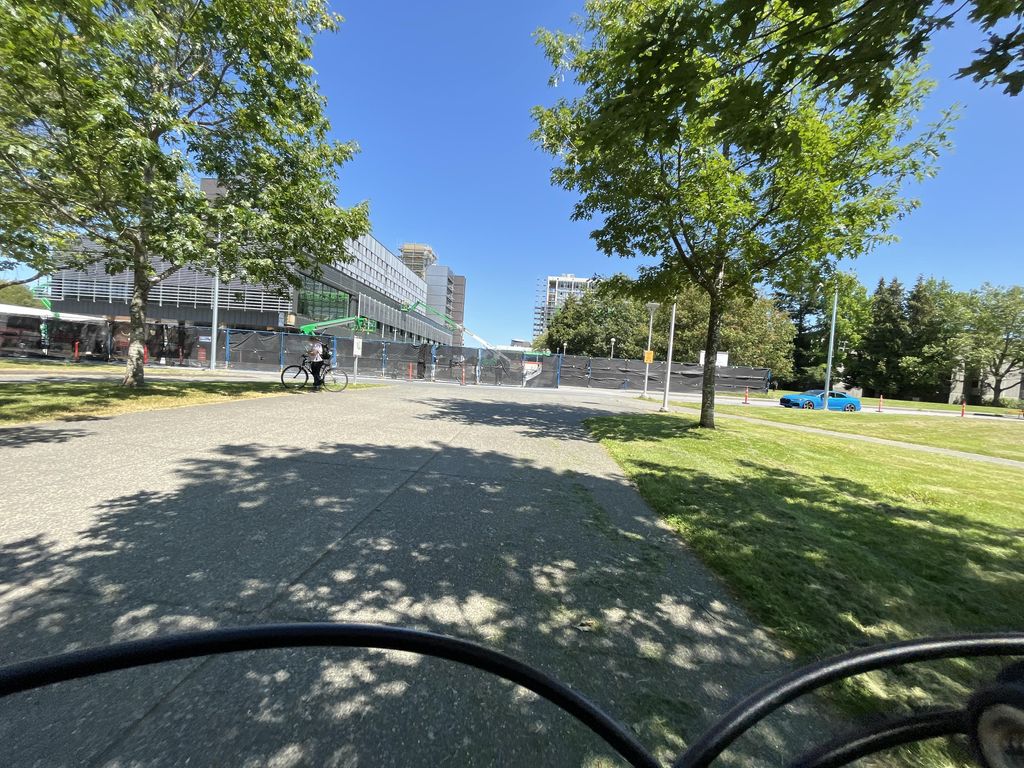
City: victoria